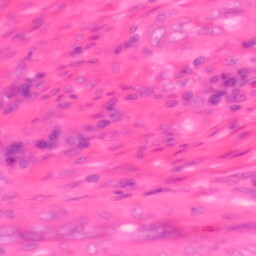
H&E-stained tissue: Colon